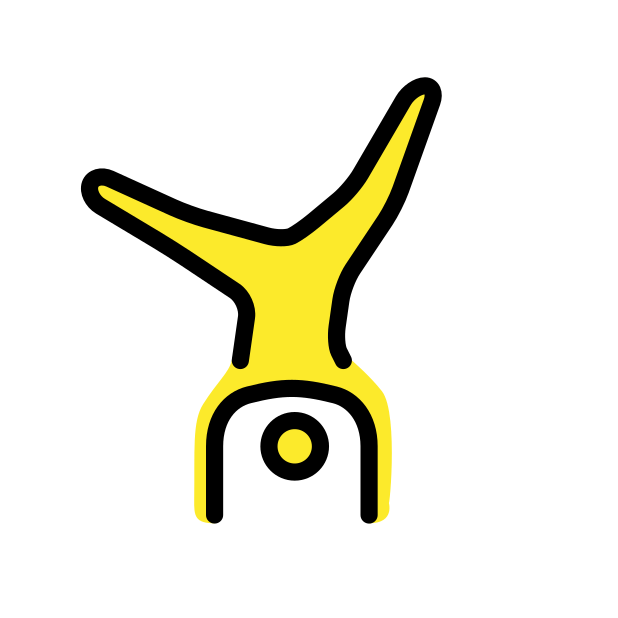
person cartwheeling